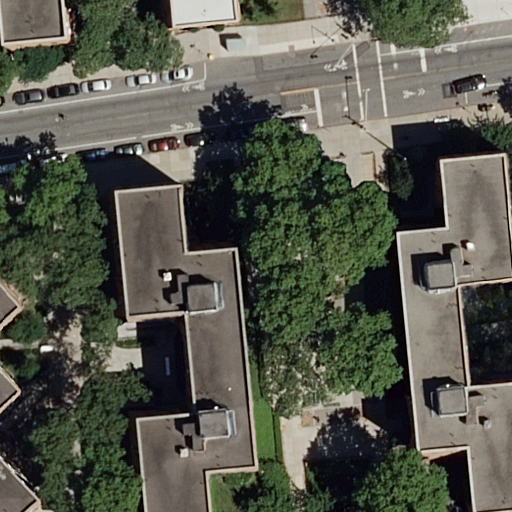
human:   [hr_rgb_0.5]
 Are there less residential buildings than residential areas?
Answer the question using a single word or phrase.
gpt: no

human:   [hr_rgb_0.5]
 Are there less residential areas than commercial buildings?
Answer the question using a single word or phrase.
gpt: no

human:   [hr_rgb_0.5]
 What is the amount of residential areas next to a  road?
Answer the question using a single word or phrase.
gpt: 1

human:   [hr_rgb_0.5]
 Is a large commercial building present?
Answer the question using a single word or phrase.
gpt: no

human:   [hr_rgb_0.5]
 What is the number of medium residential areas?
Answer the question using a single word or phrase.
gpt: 0

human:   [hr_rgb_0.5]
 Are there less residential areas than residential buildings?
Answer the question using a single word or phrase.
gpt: yes

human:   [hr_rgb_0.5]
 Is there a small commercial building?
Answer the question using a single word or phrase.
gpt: no

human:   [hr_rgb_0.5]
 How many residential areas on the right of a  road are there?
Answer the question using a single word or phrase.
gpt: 0

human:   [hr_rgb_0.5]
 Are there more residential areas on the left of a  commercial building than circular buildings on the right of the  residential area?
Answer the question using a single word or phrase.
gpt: no

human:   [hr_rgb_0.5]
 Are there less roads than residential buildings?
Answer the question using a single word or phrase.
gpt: no

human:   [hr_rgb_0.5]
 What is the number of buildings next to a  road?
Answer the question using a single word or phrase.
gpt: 5

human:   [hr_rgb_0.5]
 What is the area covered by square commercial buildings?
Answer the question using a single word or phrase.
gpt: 0m2

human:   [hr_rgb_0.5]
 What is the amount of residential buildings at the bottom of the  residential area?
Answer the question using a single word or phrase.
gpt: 0

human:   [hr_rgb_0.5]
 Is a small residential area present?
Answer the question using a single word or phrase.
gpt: no

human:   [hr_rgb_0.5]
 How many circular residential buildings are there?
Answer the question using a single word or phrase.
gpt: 0

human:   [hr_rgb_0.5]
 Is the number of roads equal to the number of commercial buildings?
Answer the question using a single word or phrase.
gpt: no

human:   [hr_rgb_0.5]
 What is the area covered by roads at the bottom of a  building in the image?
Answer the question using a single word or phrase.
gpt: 0m2

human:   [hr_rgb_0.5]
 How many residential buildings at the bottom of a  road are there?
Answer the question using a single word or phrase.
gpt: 3

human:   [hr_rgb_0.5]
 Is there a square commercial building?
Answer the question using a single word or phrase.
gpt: no

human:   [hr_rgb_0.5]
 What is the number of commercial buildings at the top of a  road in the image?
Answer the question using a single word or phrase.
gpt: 0

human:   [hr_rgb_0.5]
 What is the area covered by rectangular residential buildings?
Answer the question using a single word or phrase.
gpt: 65m2

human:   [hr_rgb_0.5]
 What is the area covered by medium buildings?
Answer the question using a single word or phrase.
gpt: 0m2

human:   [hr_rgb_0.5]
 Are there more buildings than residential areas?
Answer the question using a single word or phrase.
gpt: yes

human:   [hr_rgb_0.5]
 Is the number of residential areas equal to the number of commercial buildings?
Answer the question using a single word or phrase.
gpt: no

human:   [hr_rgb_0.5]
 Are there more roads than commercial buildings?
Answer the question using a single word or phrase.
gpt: yes

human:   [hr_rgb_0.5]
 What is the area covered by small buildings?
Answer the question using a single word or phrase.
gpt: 65m2

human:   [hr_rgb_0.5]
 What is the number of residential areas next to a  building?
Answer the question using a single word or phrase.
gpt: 1

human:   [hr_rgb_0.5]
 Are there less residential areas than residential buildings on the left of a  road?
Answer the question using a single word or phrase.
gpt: yes

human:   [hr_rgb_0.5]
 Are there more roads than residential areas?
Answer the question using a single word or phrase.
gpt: yes

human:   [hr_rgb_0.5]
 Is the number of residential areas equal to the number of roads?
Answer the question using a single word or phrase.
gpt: no

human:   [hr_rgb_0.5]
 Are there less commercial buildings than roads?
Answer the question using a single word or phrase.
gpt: yes

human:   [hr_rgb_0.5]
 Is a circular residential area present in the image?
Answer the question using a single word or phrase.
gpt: no

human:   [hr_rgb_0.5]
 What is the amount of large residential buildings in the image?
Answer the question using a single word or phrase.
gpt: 4

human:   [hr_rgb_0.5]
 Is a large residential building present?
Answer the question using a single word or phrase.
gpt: yes

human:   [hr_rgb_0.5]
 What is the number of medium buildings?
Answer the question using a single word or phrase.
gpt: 0

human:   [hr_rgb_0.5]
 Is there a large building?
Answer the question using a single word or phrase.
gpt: yes